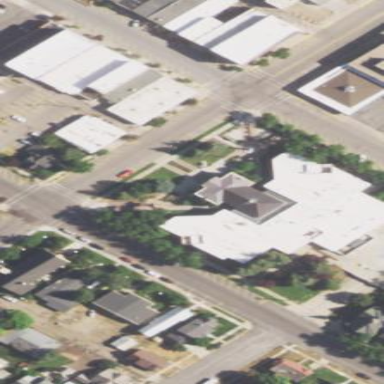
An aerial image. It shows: Courthouse building.